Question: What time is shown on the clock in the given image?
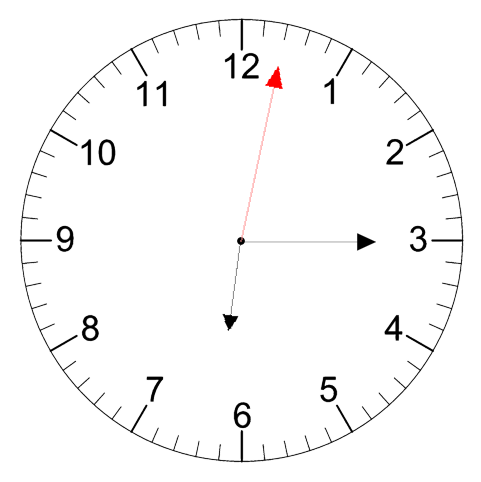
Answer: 06:15:02